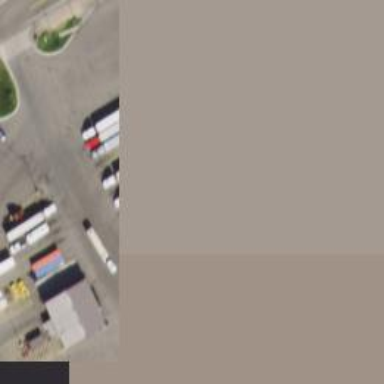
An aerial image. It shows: Weighbridge facility.